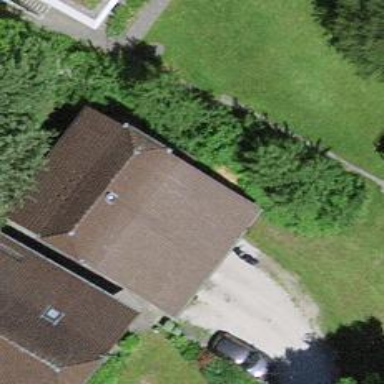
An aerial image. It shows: Rural barn.